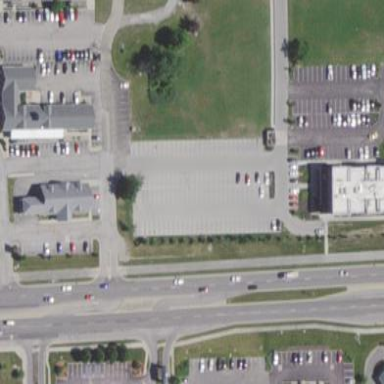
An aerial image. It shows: Retail area.